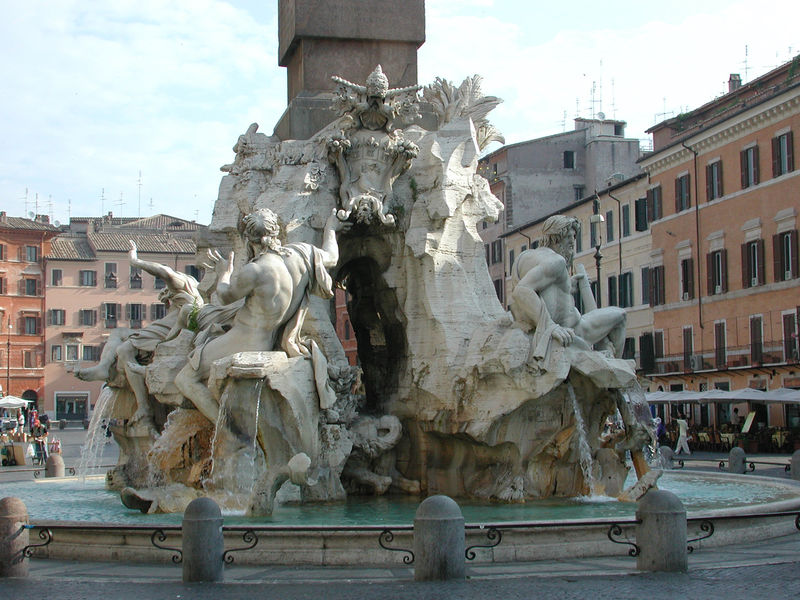
Titel: Vierströmebrunnen
Künstler: Giovanni Lorenzo Bernini
Standort: Rom, Piazza Navona (EU - I - Latium)
Schlagwörter: blau, himmel, nackt, schatten, wasser, weiß, gelb, menschen, stadt, fenster, hell, licht, marmor, männer, orange, türkis, schirm, sonnenschirm, stein, häuser, pflanzen, brunnen, skulptur, fassaden, italien, dächer, läden, platz, figuren, papst, pfosten, foto, becken, loch, allegorie, rom, photo, wappen, götter, fabelwesen, grotte, marktplatz, mitra, tiara, etagen, fontäne, wasserbecken, wasserspeier, absperrung, regenrinnen, antennen, poller, brunen, baluster, schwall, indigen, bernini, piazza navona, vierströmebrunnen, plkatz, päpstlich, vierströme, bevcken, grunnenbecken, mebrunnen